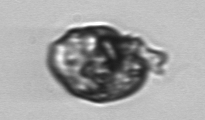
Label: Proterythropsis